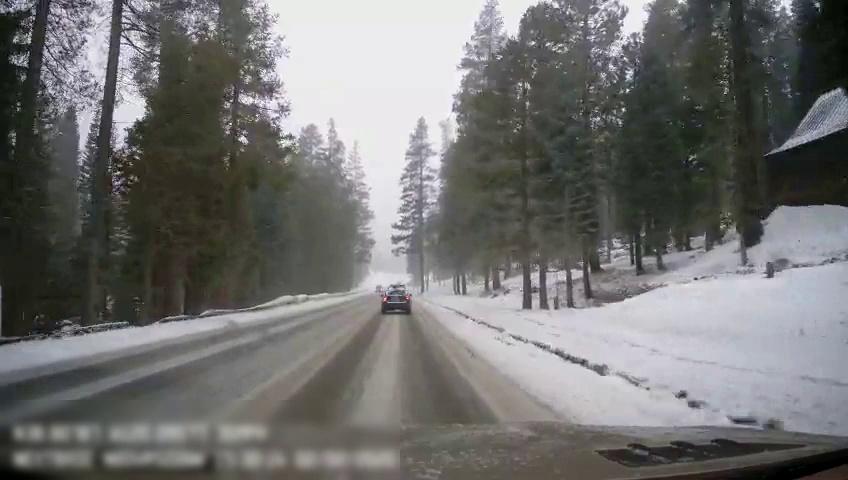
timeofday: Day
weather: Snowy
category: Drivable Space
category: Vehicles | SUV